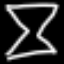
Label: hourglass